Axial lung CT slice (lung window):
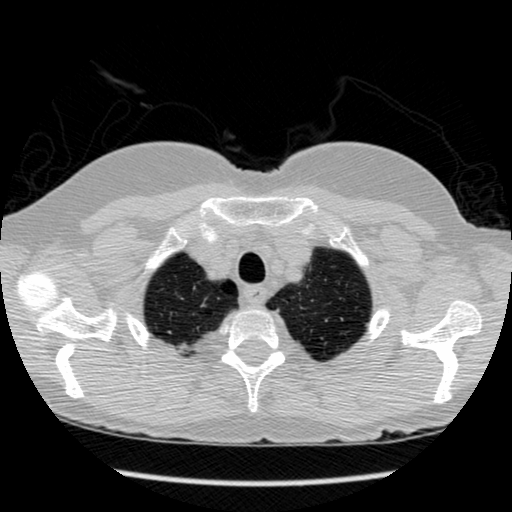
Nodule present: no